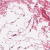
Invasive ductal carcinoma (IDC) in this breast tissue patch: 0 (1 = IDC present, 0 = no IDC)